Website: crate-barrel
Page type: payment
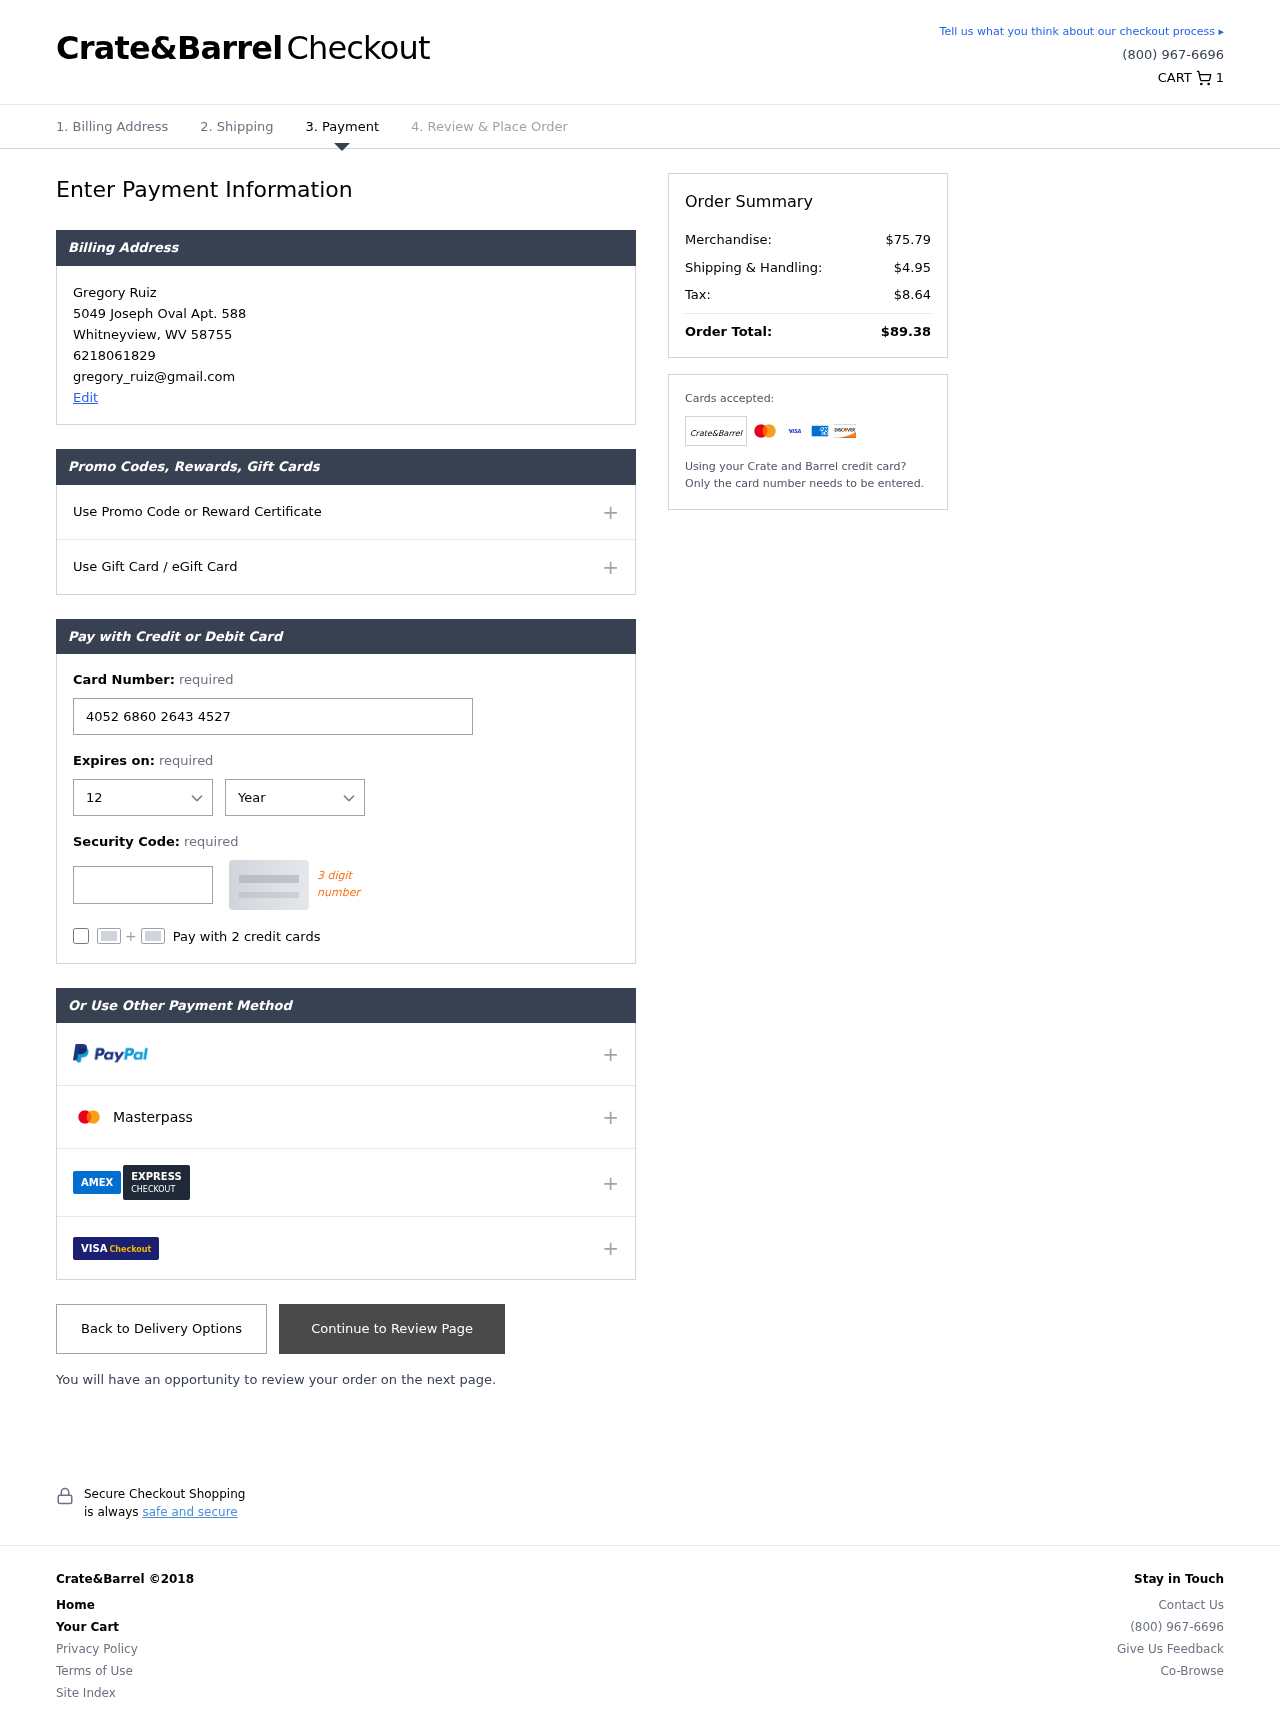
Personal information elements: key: PII_CARD_CVV
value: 254
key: PII_CARD_EXPIRY_MONTH
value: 12
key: PII_CARD_EXPIRY_YEAR
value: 30
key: PII_CARD_NUMBER
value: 4052 6860 2643 4527
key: PII_CITY
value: Whitneyview
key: PII_EMAIL
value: gregory_ruiz@gmail.com
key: PII_FULLNAME
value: Gregory Ruiz
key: PII_PHONE
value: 6218061829
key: PII_POSTCODE
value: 58755
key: PII_STATE_ABBR
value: WV
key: PII_STREET
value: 5049 Joseph Oval Apt. 588
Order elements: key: ORDER_NUM_ITEMS
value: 1
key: ORDER_SUBTOTAL
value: $75.79
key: ORDER_SHIPPING_COST
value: $4.95
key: ORDER_TAX
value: $8.64
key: ORDER_TOTAL
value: $89.38